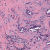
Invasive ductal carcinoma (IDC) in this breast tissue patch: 1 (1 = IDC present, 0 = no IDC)